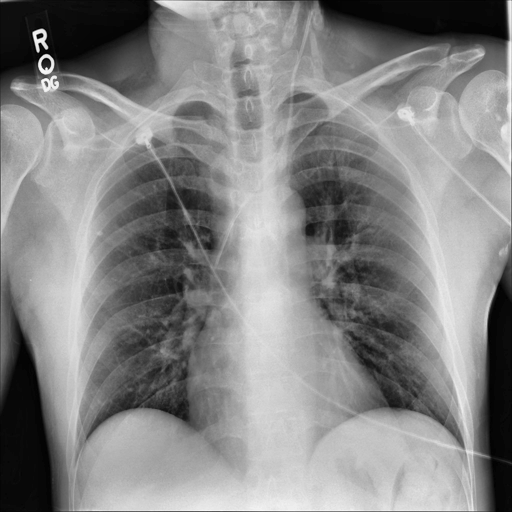
Finding: NORMAL